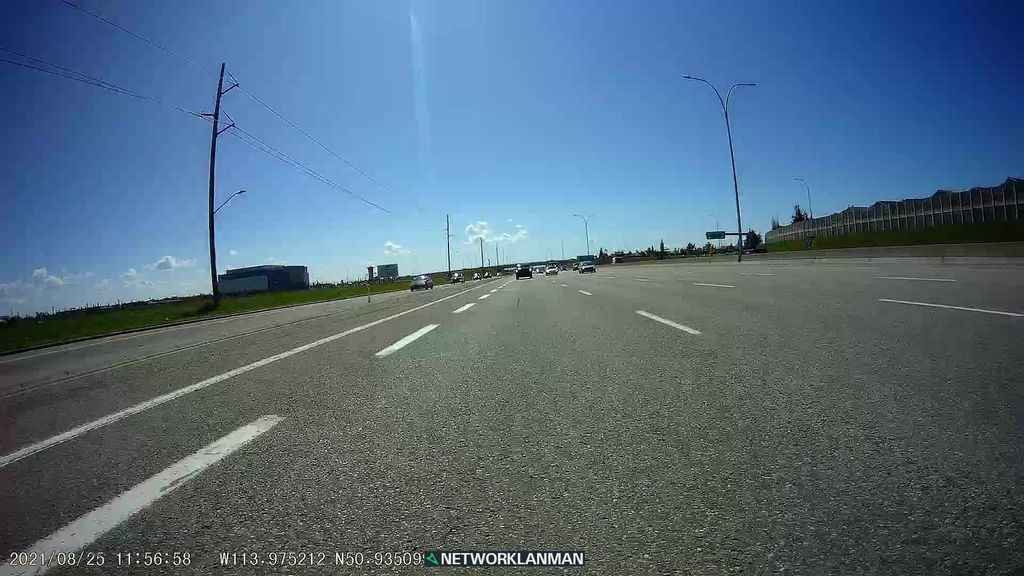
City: calgary